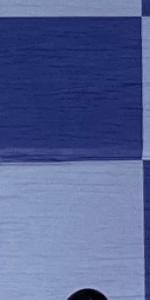
Label: Empty